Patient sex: M
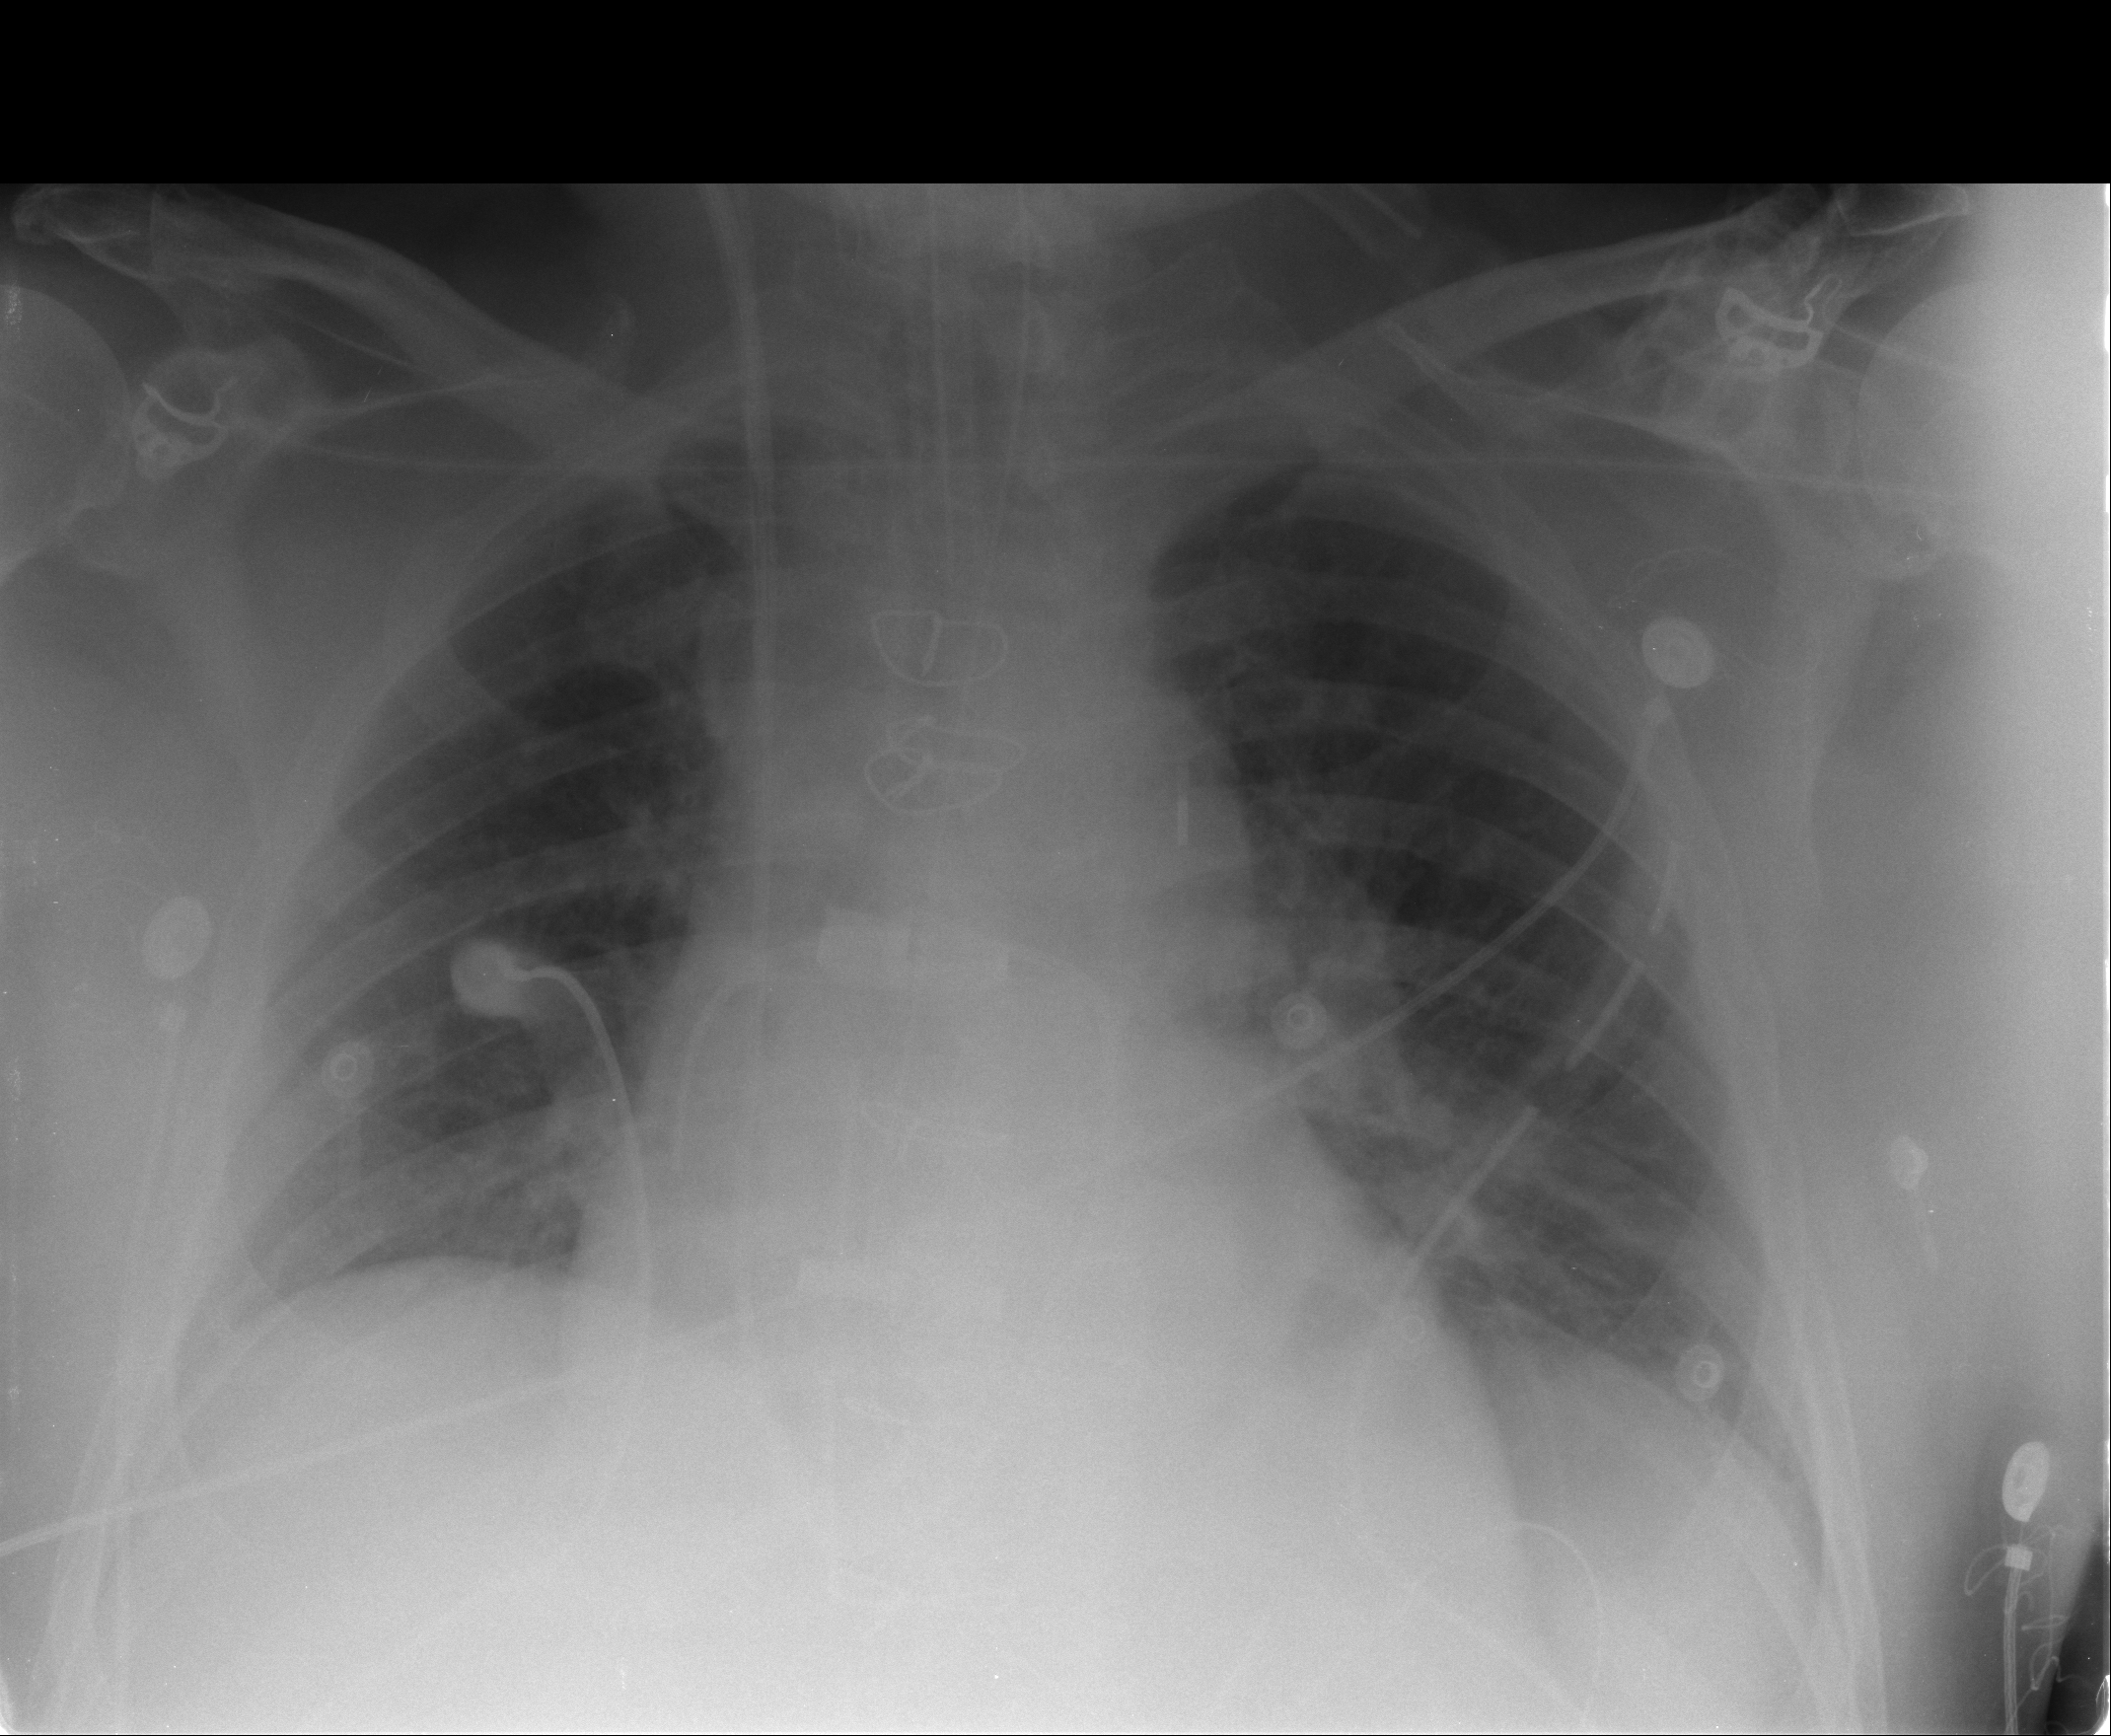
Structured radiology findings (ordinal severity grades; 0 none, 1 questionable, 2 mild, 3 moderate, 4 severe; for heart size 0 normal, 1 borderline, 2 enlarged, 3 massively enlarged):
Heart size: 2
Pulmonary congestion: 1
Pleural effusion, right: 0
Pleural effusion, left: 1
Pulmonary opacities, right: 0
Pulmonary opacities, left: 0
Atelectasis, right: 2
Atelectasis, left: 2